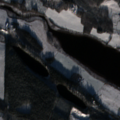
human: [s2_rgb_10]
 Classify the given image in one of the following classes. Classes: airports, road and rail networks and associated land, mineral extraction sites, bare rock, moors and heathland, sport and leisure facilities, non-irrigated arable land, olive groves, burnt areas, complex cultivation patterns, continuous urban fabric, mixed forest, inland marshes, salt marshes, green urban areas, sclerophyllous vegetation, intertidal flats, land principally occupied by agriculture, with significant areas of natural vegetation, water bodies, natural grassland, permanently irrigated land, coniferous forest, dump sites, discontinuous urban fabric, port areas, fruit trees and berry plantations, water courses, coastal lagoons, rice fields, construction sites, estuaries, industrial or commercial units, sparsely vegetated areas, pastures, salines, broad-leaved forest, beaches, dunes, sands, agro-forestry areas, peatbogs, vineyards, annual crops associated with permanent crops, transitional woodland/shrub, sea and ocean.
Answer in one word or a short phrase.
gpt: land principally occupied by agriculture, with significant areas of natural vegetation, broad-leaved forest, coniferous forest, transitional woodland/shrub, water bodies